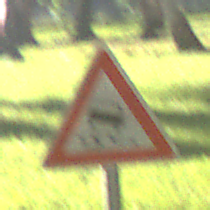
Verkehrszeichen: SchleuderOderRutschgefahr
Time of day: MorningAfternoon
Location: Outdoor (Nature)
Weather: Clear
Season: NotSpecified
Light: Natural